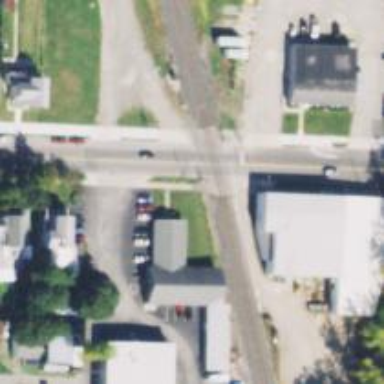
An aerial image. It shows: Railway crossing.